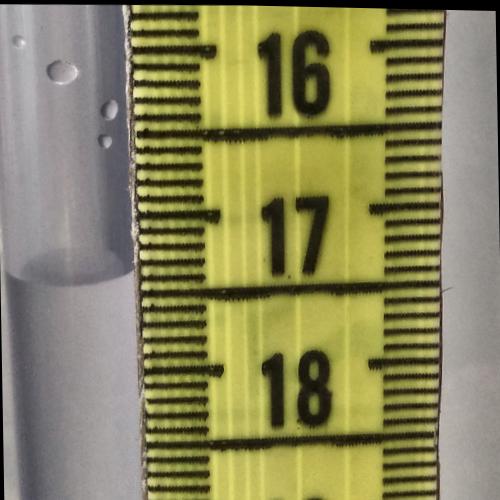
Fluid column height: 17.4 cm